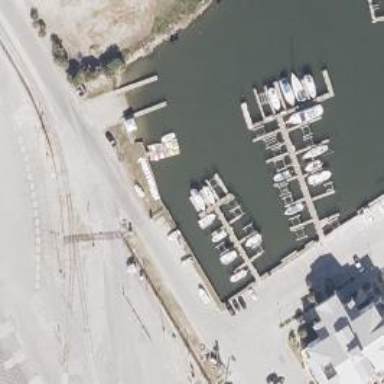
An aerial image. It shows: Man-made pier.